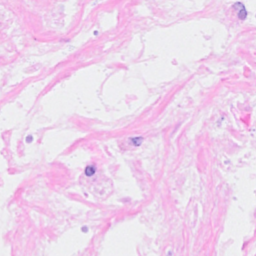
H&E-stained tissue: Breast